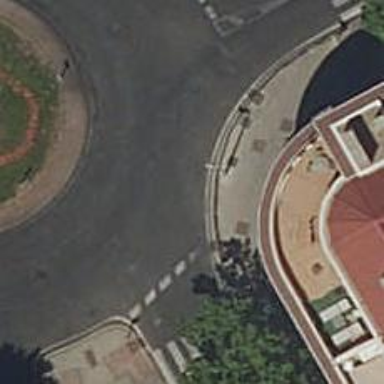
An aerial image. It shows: Tertiary road made of asphalt leading to roundabout junction.